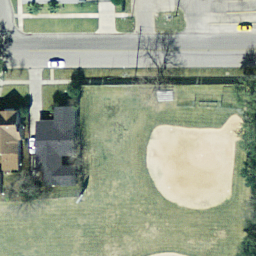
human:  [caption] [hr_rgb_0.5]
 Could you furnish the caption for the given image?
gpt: It is an old baseball diamond with sands and grass .

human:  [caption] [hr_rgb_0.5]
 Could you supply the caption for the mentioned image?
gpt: An old baseball diamond with sands and grass .

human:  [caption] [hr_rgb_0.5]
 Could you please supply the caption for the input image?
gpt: It is a small baseball diamond .

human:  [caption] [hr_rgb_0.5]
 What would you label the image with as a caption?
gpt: This is a baseball diamond .

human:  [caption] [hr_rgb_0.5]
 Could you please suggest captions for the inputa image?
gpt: An old baseball diamond with sands and grass .